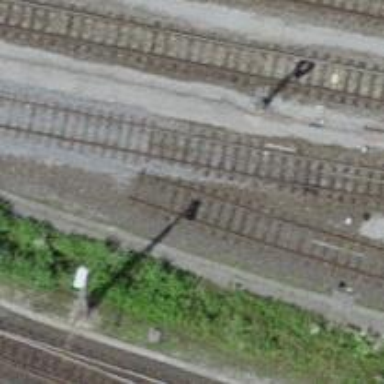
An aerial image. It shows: Abandoned railway yard with electrified contact lines. The voltage of the lines is 3000 and 15000.